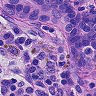
Metastatic tissue present: no